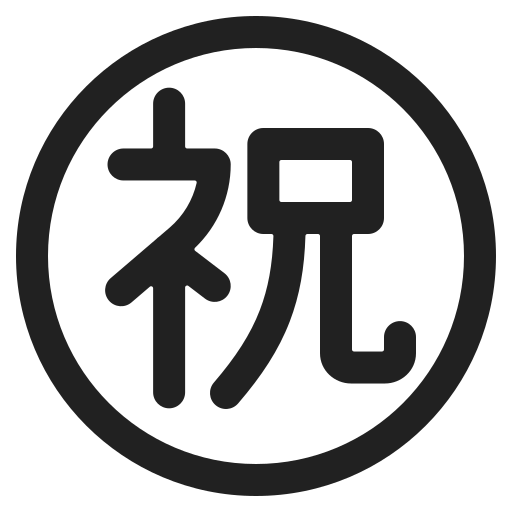
japanese congratulations button high contrast